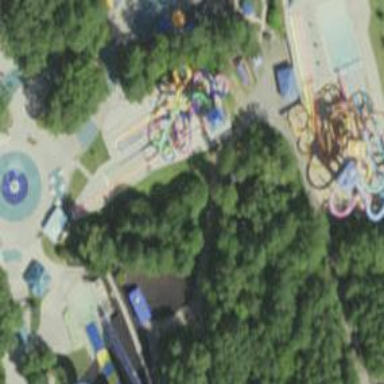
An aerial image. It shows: Water slide attraction.